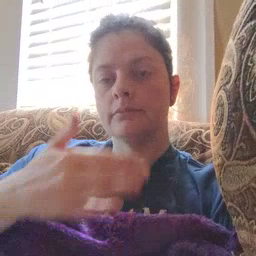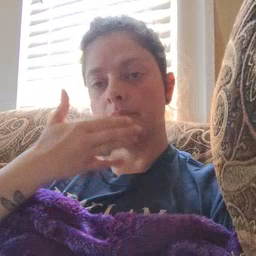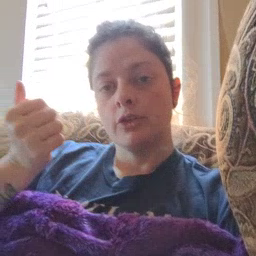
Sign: better